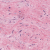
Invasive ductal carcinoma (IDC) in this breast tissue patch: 0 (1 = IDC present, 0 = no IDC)